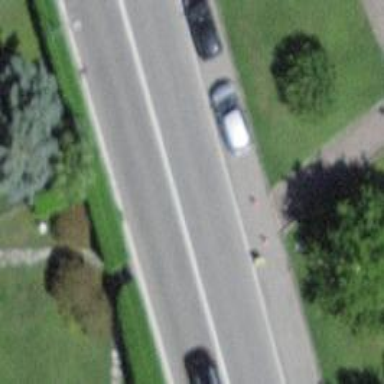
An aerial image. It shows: Footway with sett surface.